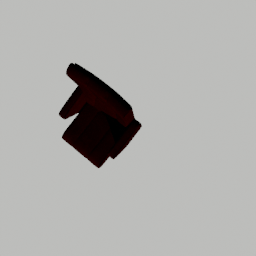
Label: furniture